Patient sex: F
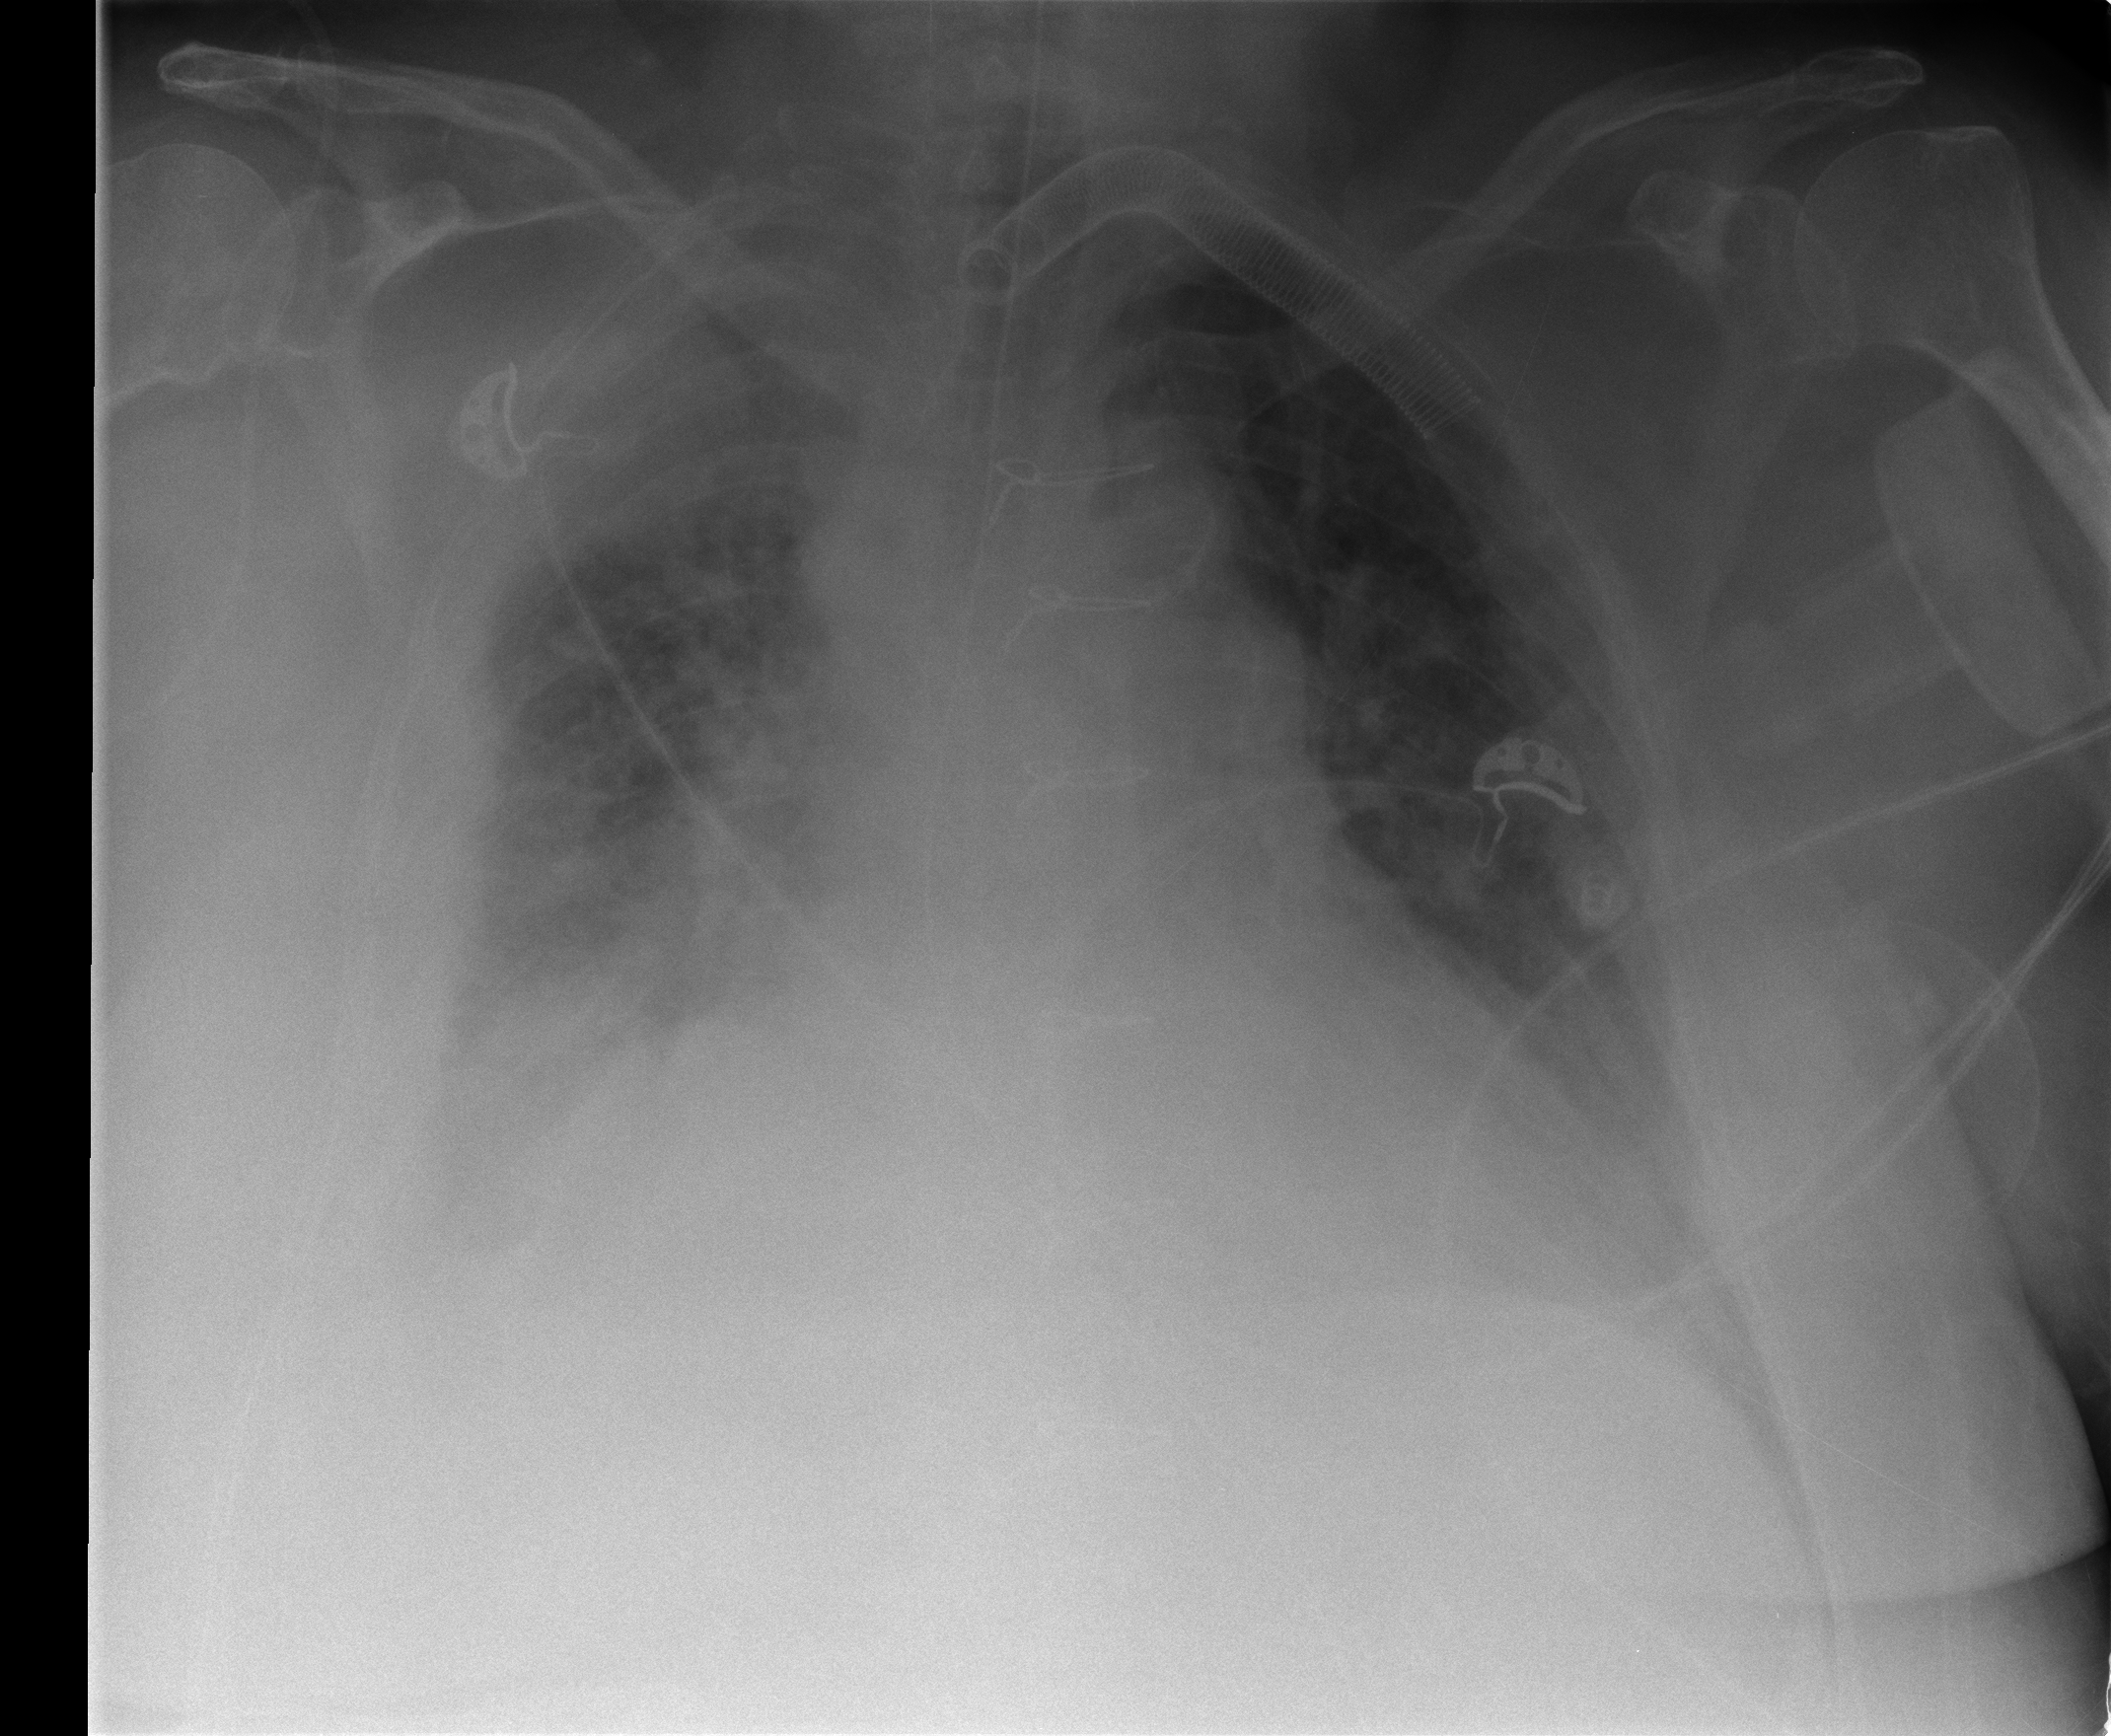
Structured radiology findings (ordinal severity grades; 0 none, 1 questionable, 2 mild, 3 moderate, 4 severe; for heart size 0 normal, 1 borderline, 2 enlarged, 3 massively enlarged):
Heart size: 2
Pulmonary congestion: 3
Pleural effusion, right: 3
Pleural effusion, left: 1
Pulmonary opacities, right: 2
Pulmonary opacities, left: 2
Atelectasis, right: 3
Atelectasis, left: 3